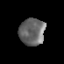
Tissue: prostate
Cell type: T cells
Senescence score: 0.2926
Nuclear area (px): 675
Mean DAPI intensity: 106.425